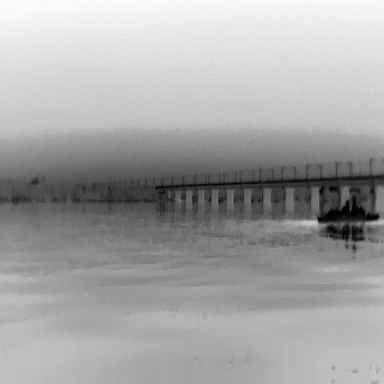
There is a warship in the infrared image.